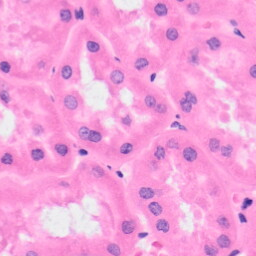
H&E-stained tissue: Kidney